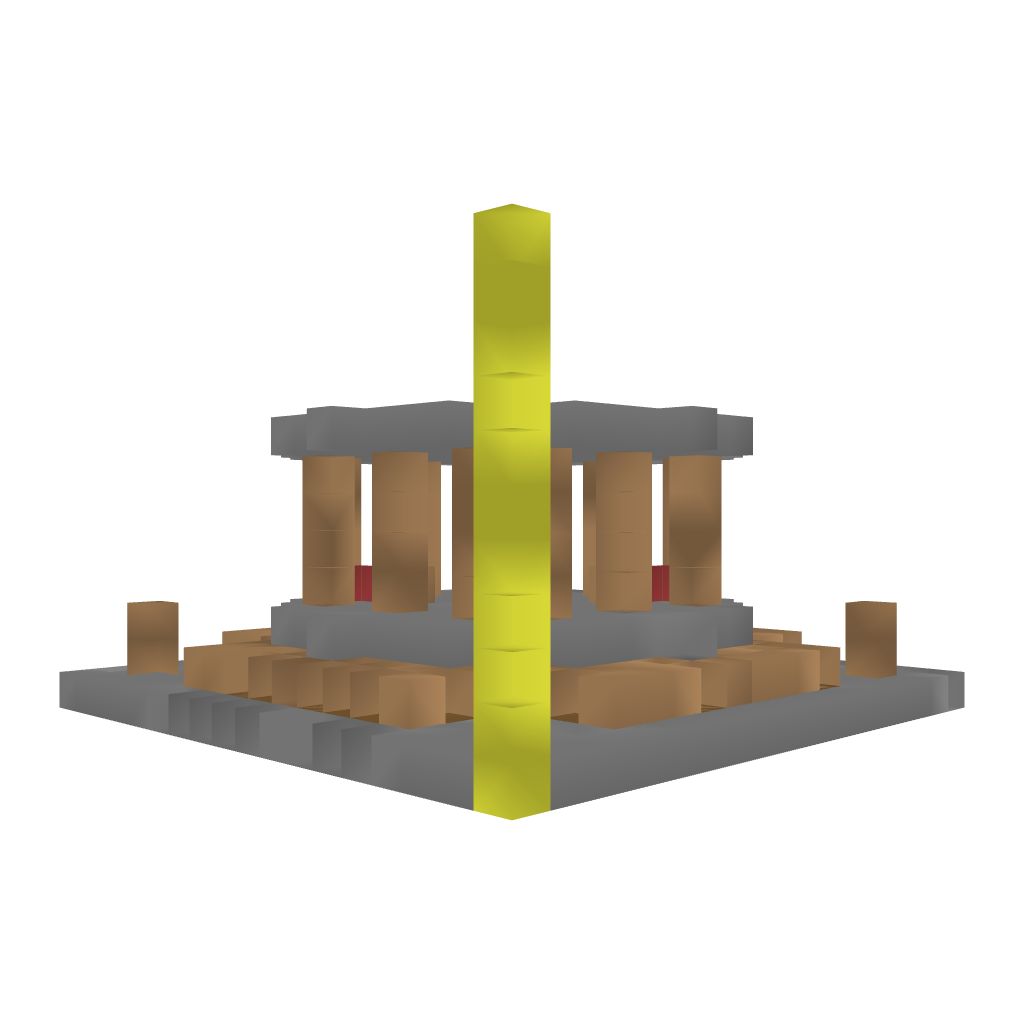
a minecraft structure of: Merry Go Round good quality